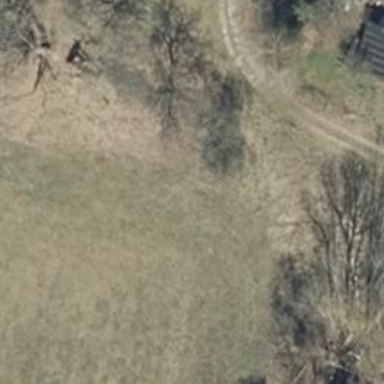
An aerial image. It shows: Row of deciduous broadleaved trees.